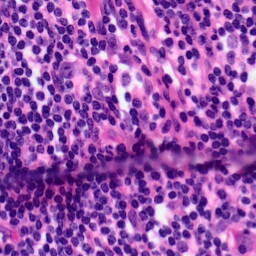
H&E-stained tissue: Pancreatic